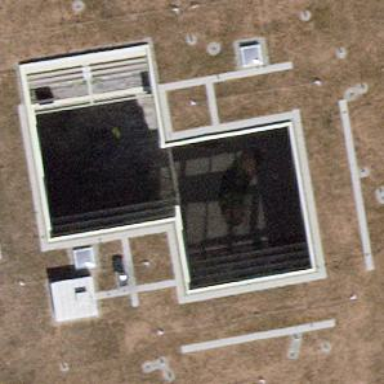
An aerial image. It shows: Hospital building.